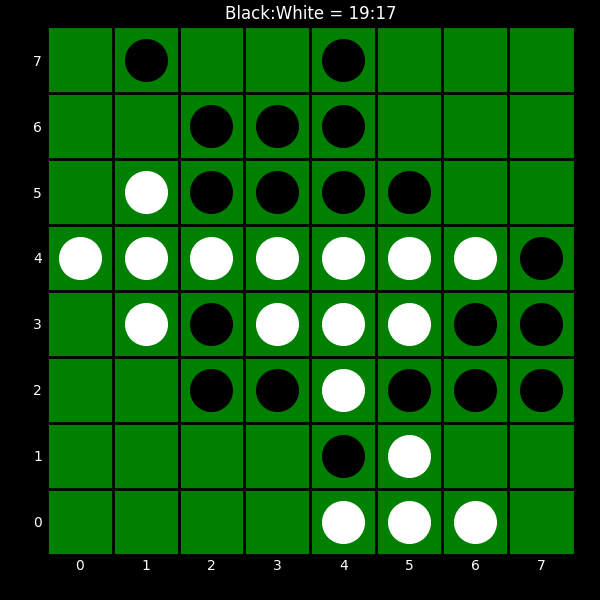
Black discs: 19
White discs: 17